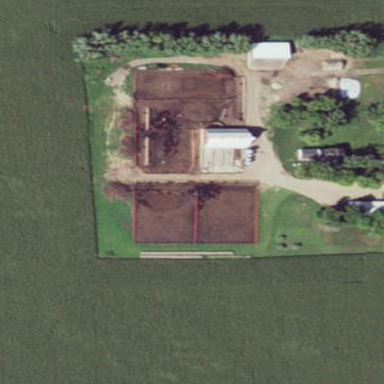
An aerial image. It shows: Farmyard area.